Question: How to add data to array ? i have form input with some option and i used button add more for add section form input. I want to make the options that have been selected not displayed in the rest of the index.
example :
1. index 0 i chose G05B-IA1
2. index 1 i chose G05B-IA2
3. index 2 i chose G05B-IA3
And I store it in an array. i want got result like this [G05B-IA1,G05B-IA2,G05B-IA3]
But, the result i got it is ['G05B-IA2', 'G05B-IA2', 'G05B-IA2']

My Jquery Code
'''
$(document).on('change', '.slot_id', function(){
cekslotid = $(this).val();
console.log(cekslotid);
});
$(document).on('change', '.warehouse2', function(){
var warehouseid = $(this).val();
let idtarget = $(this).data('idtarget');
let cektarget = idtarget - 1;
let slotid1 = $("#slot_id").val();
let slotid2 = $("#slot_id"+cektarget+'').val();
let data = [slotid1];
$('.slot_id').each(function() {
data.push($(cekslotid).val());
});
console.log(data);
'''
My HTML in view
'''
<div class="add-more-pallet">
<div class="row">
<div class="col-md-6">
<label>Pilih Gudang : </label>
<div class="input-group mb-3">
<div class="input-group-prepend">
<span class="input-group-text"><i class="fas fa-warehouse"></i></span>
</div>
<select class="form-control" id="warehouse" required>
<option value="">-- Pilih Gudang --</option>
@foreach($warehouse as $row)
<option value="{{ $row->id_warehouse }}">{{ $row->warehouse_name }}</option>
@endforeach
</select>
</div>
</div>
<div class="col-md-5">
<label>Pilih Pallet : </label>
<div class="input-group mb-3">
<div class="input-group-prepend">
<span class="input-group-text"><i class="fas fa-pallet"></i></span>
</div>
<select class="form-control slot_id" id="slot_id" name="slot_id[]" required><option value="">-- Pilih Pallet --</option></select>
</div>
</div>
'''
My HTML in Jquery
'''
'<div class="col-md-6">' +
'<label>Pilih Gudang : </label>' +
'<div class="input-group mb-3">' +
'<div class="input-group-prepend">' +
'<span class="input-group-text"><i class="fas fa-warehouse"></i></span>' +
'</div>' +
'<select class="form-control warehouse2" data-idtarget="'+i+'" required>' +
'<option value="">-- Pilih Gudang --</option>' +
'<option value="G05B">Gudang 05 B</option>' +
'<option value="G09">Gudang 09</option>' +
'</select>' +
'</div>' +
'</div>' +
'<div class="col-md-5">' +
'<label>Pilih Pallet : </label>' +
'<div class="input-group mb-3">' +
'<div class="input-group-prepend">' +
'<span class="input-group-text"><i class="fas fa-pallet"></i></span>' +
'</div>' +
'<select id="slot_id'+i+'" class="form-control slot_id" name="slot_id['+i+']" data-idtarget="'+i+'" required><option value="">-- Pilih Pallet --</option></select>' +
'</div>' +
'</div>' +
'''
What's wrong with my code ?
Why does the value stored in the array become double ?
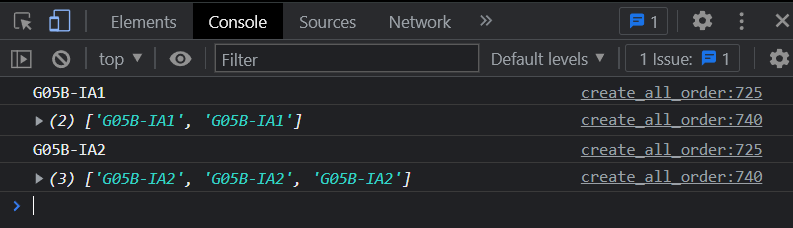
Answer: You are pushing the same value over and over, the one you set here
'''
$(document).on('change', '.slot_id', function(){
cekslotid = $(this).val();
});
'''
Here is a working method
'''
let data = $('.slot_id').map(function() { return this.value }).get();
'''